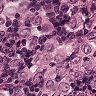
Metastatic tissue present: yes